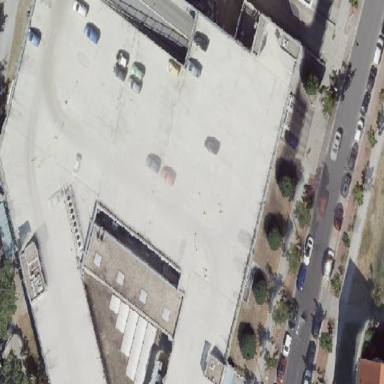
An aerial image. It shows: Rooftop parking area.